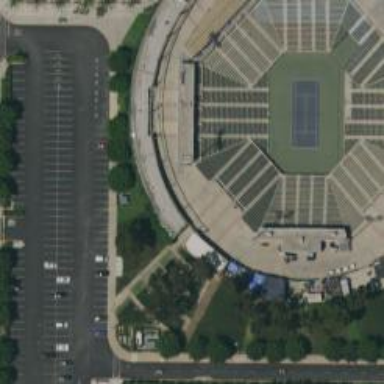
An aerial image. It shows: Tennis stadium for sport and leisure land.